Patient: sex F, age 65
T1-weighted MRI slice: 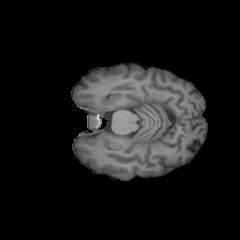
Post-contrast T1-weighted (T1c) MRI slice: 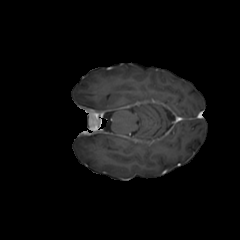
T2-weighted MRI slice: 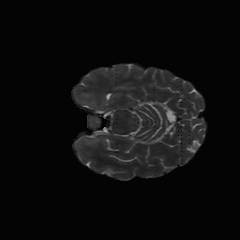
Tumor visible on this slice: no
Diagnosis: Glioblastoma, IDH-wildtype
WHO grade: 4